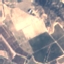
Land use / land cover: PermanentCrop